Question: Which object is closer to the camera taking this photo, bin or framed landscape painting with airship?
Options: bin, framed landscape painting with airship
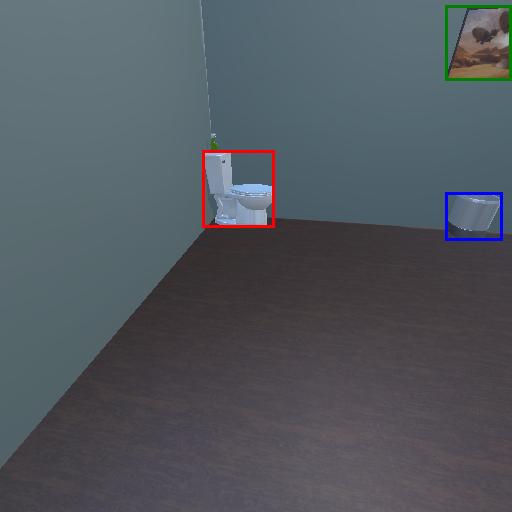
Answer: bin